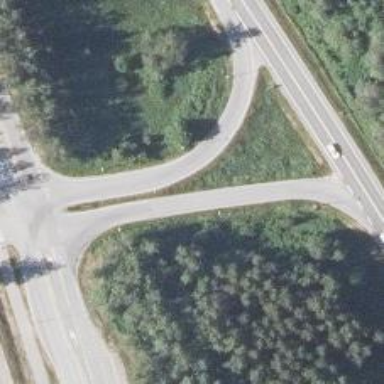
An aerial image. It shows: Trunk link highway.